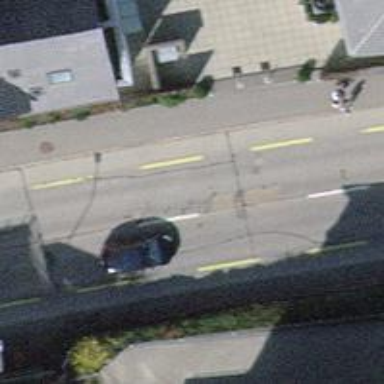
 featuring sidewalks on both sides and designated cycle lane."